Question: Here I'm trying to create a pie chart using python library. But the dates are overlapping if the values are same "0.0" multiple times.
My question is how I can display them separately.
Thanks.

This is what I tried:
'''
from pylab import *
labels = [ "05-02-2014", "23-02-2014","07-02-2014","08-02-2014"]
values = [0, 0, 2, 10]
fig = plt.figure(figsize=(9.0, 6.10))
plt.pie(values, labels=labels, autopct='%1.1f%%', shadow=True)
plt.axis('equal')
show()
'''
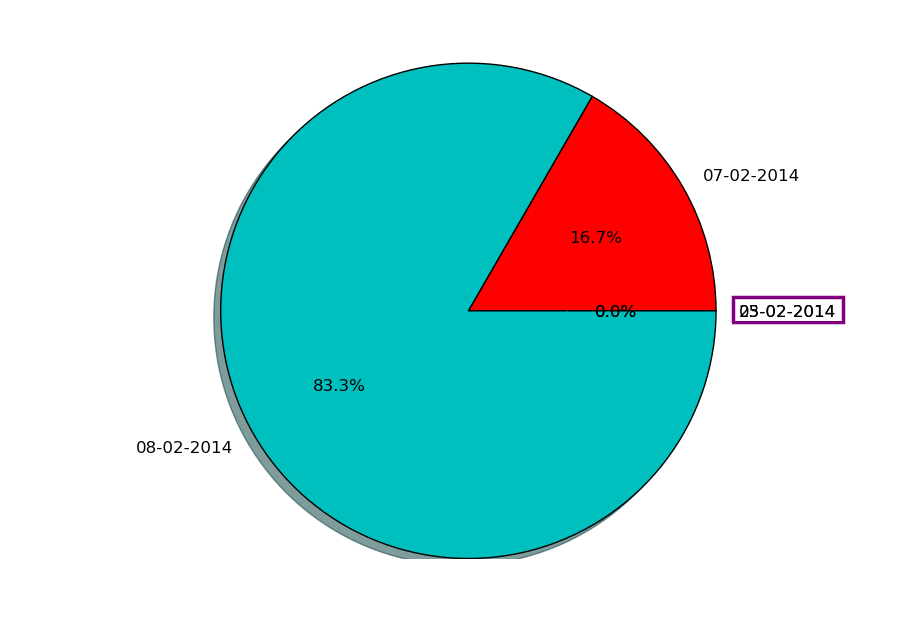
Answer: You can adjust the label positions manually, although that results in a bit more code you would want to for such a simple request. You can detect groups of duplicate labels by examining the positions at which there are placed.
Here is an example with some random data replicating the occurrence of overlapping labels:
'''
import matplotlib.pyplot as plt
import numpy as np
from collections import Counter
import datetime
# number slices of pie
num = 10
# generate some labels
dates = [datetime.datetime(2014,1,1) + datetime.timedelta(days=np.random.randint(1,20)) for i in range(num)]
labels = [d.strftime('%d-%m-%Y') for d in dates]
# generate some values
values = np.random.randint(2,10, num)
# force half of them to be zero
mask = np.random.choice(num, num // 2, replace=False)
values[mask] = 0
# pick some colors
colors = plt.cm.Blues(np.linspace(0,1,num))
fig, ax = plt.subplots(figsize=(9.0, 6.10), subplot_kw={'aspect': 1})
wedges, labels, pcts = ax.pie(values, colors=colors, labels=labels, autopct='%1.1f%%')
# find duplicate labels and the amount of duplicates
c = Counter([l.get_position() for l in labels])
dups = {key: val for key, val in c.items() if val > 1}
# degrees of spacing between duplicate labels
offset = np.deg2rad(3.)
# loop over any duplicate 'position'
for pos, n in dups.items():
# select all labels with that position
dup_labels = [l for l in labels if l.get_position() == pos]
# calculate the angle with respect to the center of the pie
theta = np.arctan2(pos[1], pos[0])
# get the offsets
offsets = np.linspace(-(n-1) * offset, (n-1) * offset, n)
# loop over the duplicate labels
for l, off in zip(dup_labels, offsets):
lbl_radius = 1.3
# calculate the new label positions
newx = lbl_radius * np.cos(theta + off)
newy = lbl_radius * np.sin(theta + off)
l.set_position((newx, newy))
# rotate the label
rot = np.rad2deg(theta + off)
# adjust the rotation so its
# never upside-down
if rot > 90:
rot += 180
elif rot < -90:
rot += 180
# rotate and highlight the adjusted labels
l.set_rotation(rot)
l.set_ha('center')
l.set_color('#aa0000')
'''
I purposely only modified the overlapping labels to highlight the effect, but you could alter all labels in a similar way to create a uniform styling. The rotation makes it easier to automatically space them, but you could try alternate ways of placement.
Note that it only detect truly equal placements, if you would have values of '[0, 0.00001, 2, 10]', they would probably still overlap.